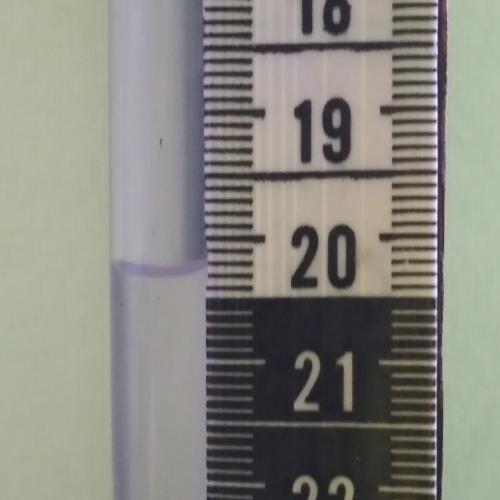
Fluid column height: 20.3 cm